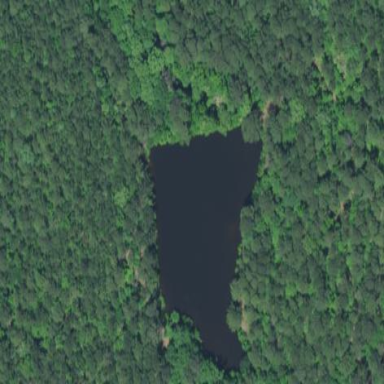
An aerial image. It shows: Peaceful pond surrounded by nature.